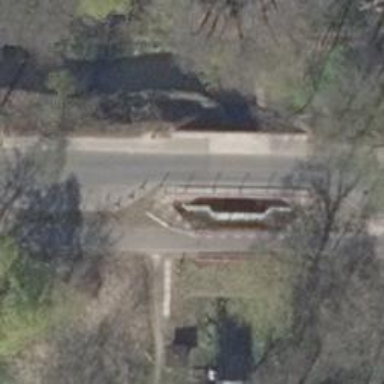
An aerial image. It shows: Traffic calming feature called choker.